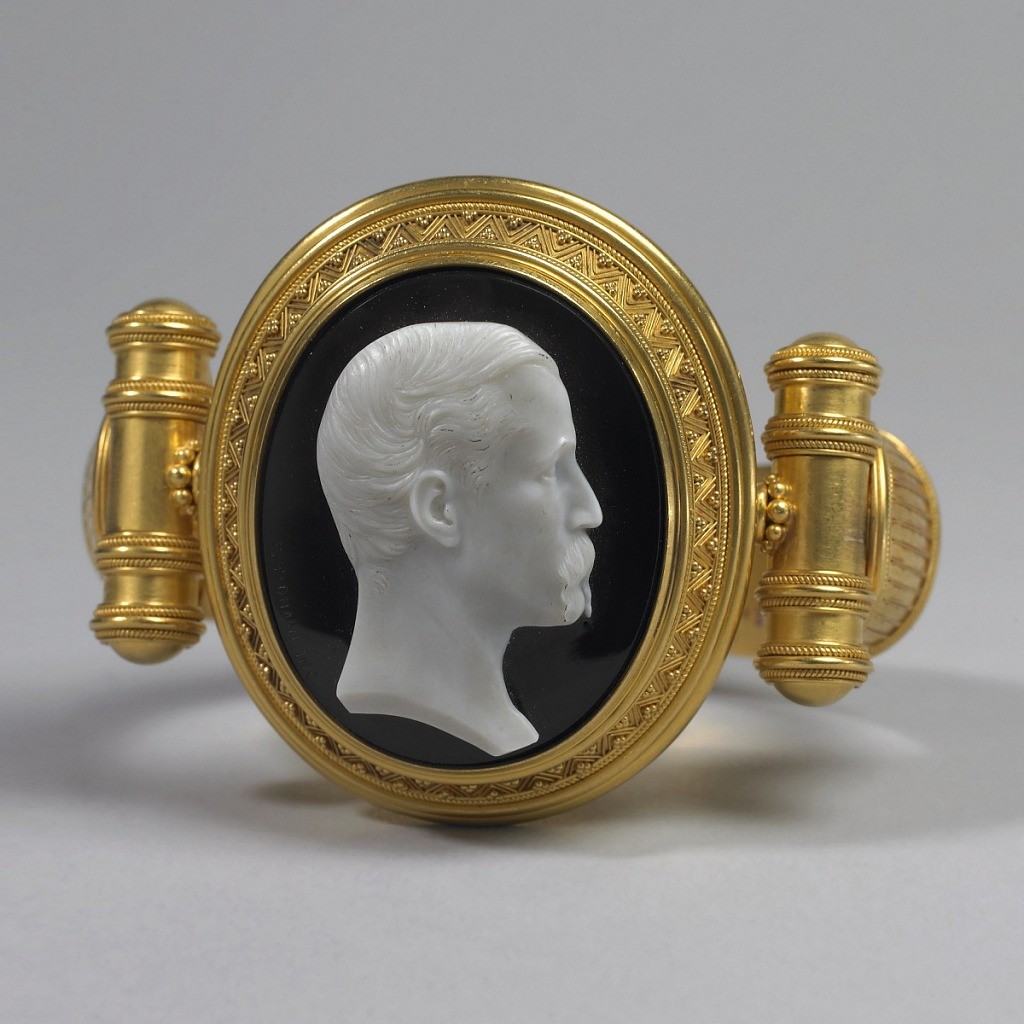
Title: Bracelet
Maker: Filippo Tignani, Italian
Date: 1867
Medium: Gold, stone
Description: Gold bracelet set with pietra dura portrait of Frederick Augustus Chauncey, father of donor. Cameo separates to become brooch or pendant.